Interaction volume radius: 10 \u00c5
Interaction volume height: 15 \u00c5
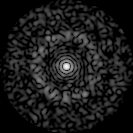
Disorder parameter: 0.8146